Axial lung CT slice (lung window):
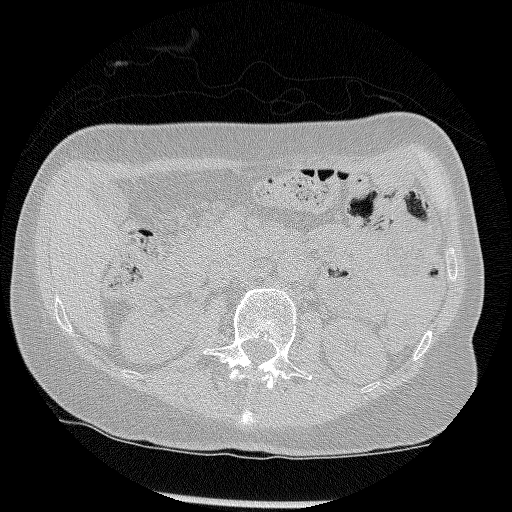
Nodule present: no